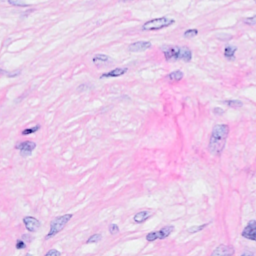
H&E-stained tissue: Breast